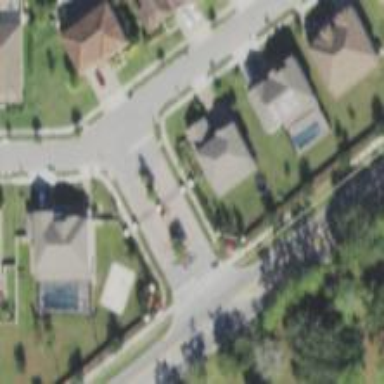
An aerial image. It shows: Residential road.